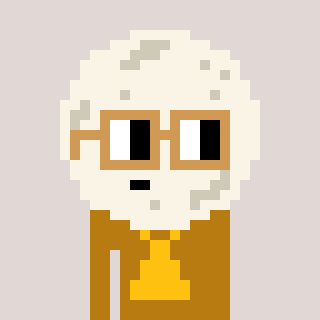
a pixel art character with square brown glasses, a moon-shaped head and a gold-colored body on a warm background